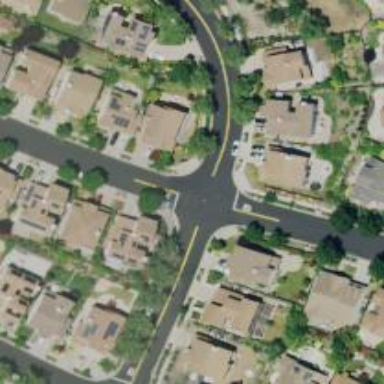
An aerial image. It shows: Road with stop sign.